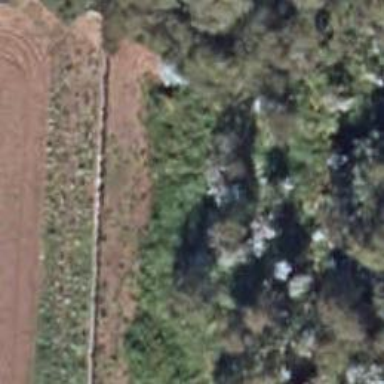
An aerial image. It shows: Fence is in the image.